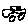
Label: car